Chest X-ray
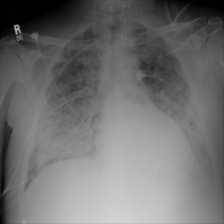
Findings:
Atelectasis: negative
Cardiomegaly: negative
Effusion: negative
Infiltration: positive
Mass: negative
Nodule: negative
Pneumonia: negative
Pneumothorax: negative
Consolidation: negative
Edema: negative
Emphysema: negative
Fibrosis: negative
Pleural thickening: negative
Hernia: negative